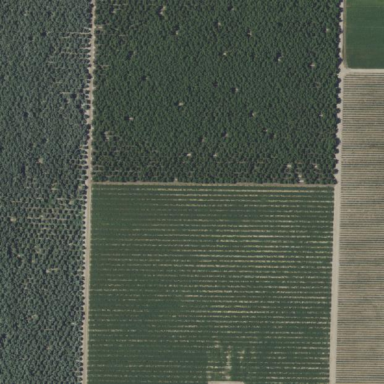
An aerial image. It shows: Orchard.